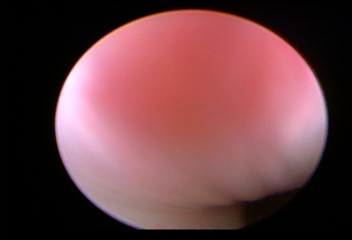
Modality: WLC
Class: Normal mucosa
Bladder cancer association: No